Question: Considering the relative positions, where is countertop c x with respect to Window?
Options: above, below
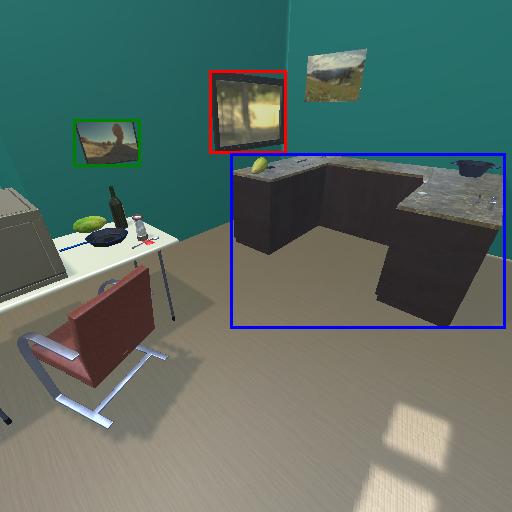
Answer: above